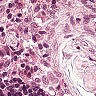
Metastatic tissue present: no